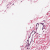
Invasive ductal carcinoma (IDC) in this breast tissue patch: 0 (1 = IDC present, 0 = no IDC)